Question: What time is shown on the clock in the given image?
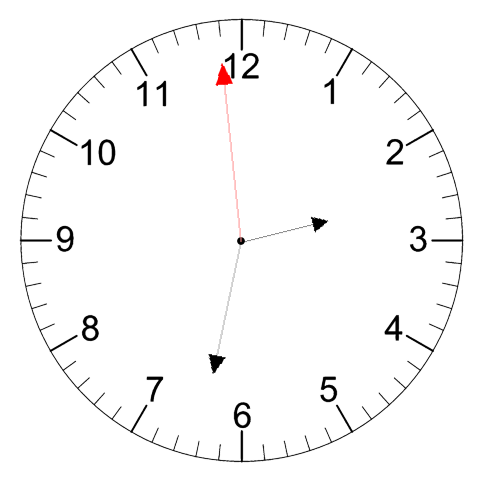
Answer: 02:31:59